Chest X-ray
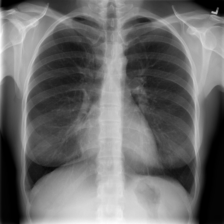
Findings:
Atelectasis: negative
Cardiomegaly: negative
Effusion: negative
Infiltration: negative
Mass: negative
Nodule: negative
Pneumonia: negative
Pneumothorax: negative
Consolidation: negative
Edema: negative
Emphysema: negative
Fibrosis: negative
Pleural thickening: negative
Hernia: negative